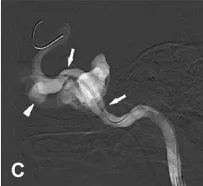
(C) Intra-procedural road map during stent graft (white arrows) positioning for occluding the CCF, with white arrow head indicating the pseudoaneurysm.
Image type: radiology (ct)